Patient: sex M, age 45
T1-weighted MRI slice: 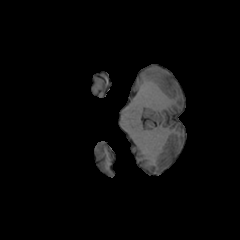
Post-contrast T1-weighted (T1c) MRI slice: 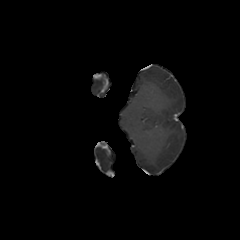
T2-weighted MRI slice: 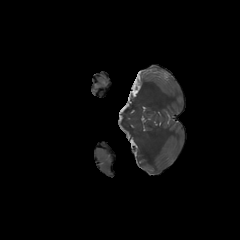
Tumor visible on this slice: no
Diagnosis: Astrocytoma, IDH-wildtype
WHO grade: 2